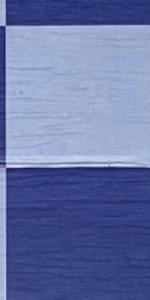
Label: Empty